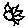
Label: flower